Interaction volume radius: 10 \u00c5
Interaction volume height: 15 \u00c5
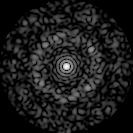
Disorder parameter: 0.8428